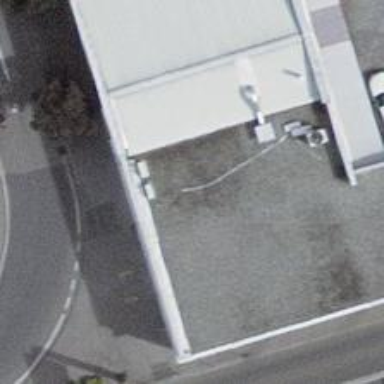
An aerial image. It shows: Fast food establishment.